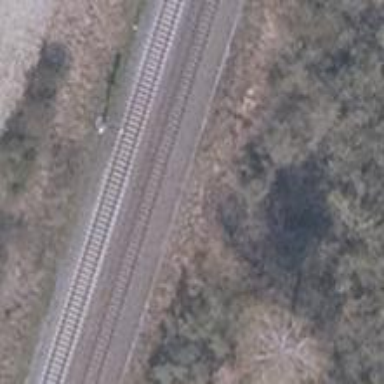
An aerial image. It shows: Railway signal.